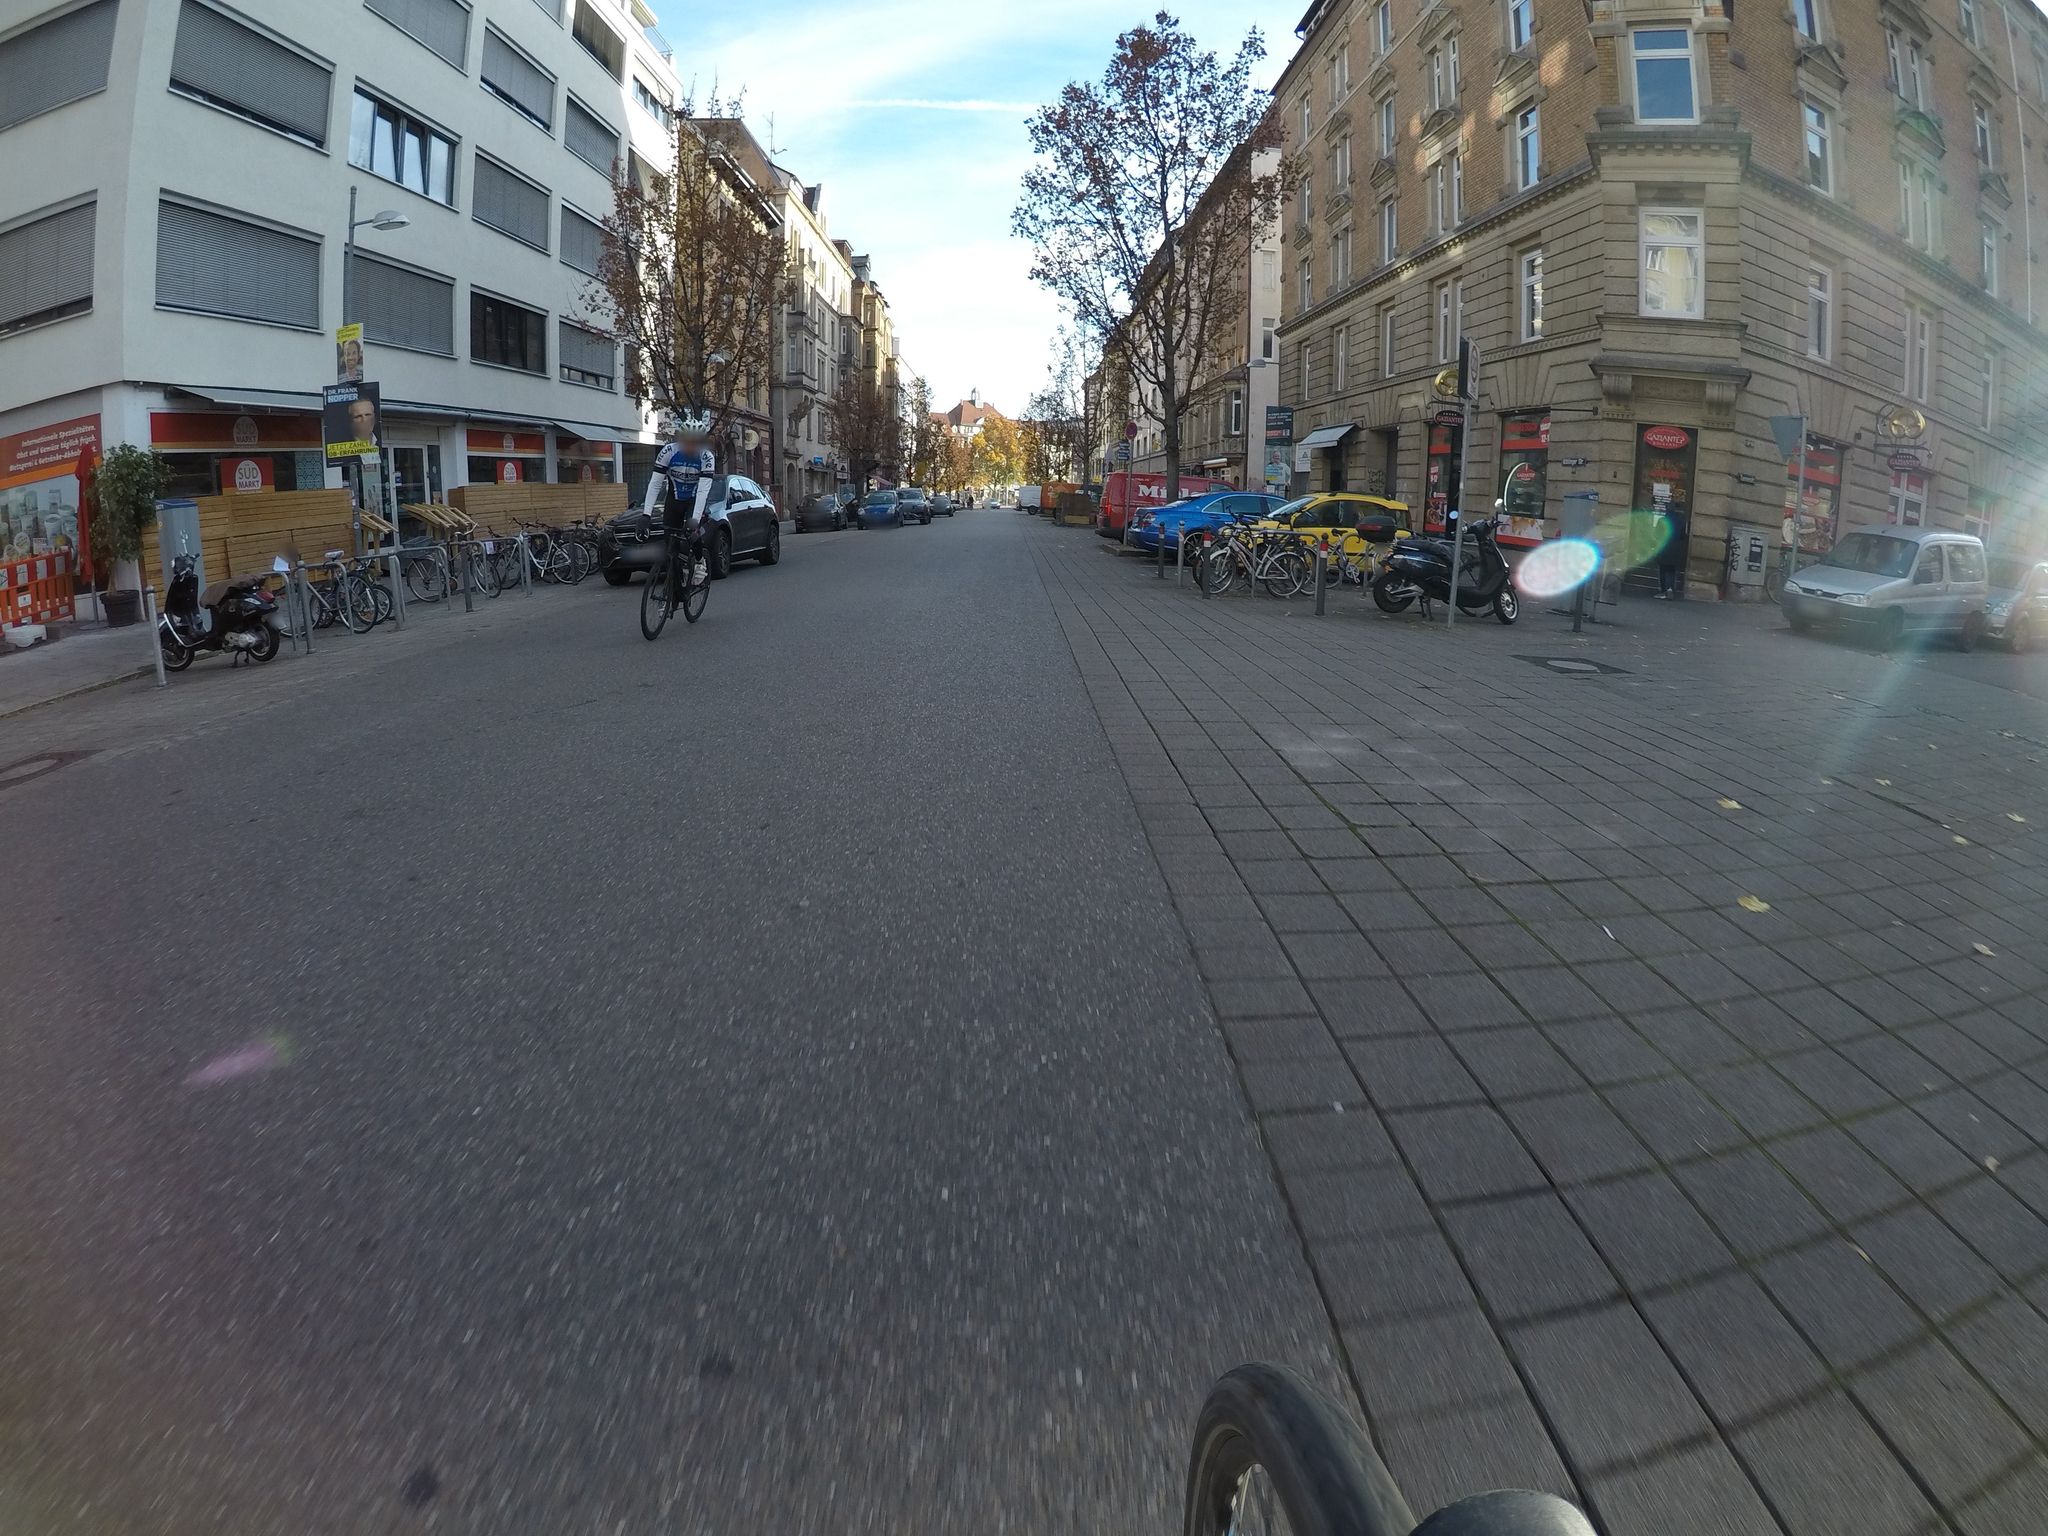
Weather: clear
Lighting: day
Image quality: good
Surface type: walking surface
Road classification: footway, living_street, steps
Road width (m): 8
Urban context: urban centre
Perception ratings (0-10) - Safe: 8.89, Lively: 9.47, Beautiful: 8.15, Boring: 4.94, Depressing: 2.3, Wealthy: 6.09